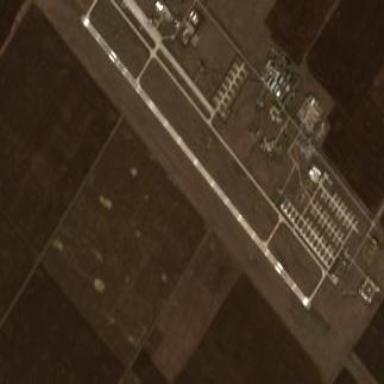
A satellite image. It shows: Military airfield located within larger aerodrome area.